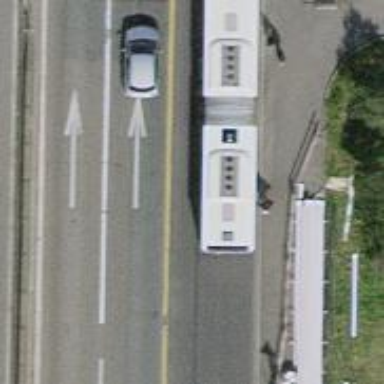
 there is lane for buses and shared busway for cyclists."